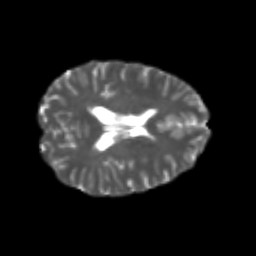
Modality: T2w
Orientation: axial
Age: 26
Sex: female
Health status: healthy
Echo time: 0.074 s